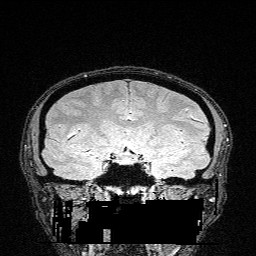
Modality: FLASH
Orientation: sagittal
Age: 24
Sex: female